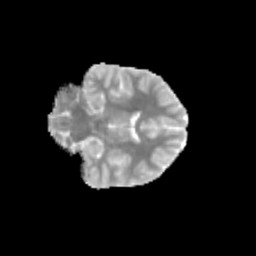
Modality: MD
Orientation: coronal
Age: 11
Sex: female
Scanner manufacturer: siemens
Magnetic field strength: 3 T
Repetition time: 3.8 s
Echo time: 0.07 s